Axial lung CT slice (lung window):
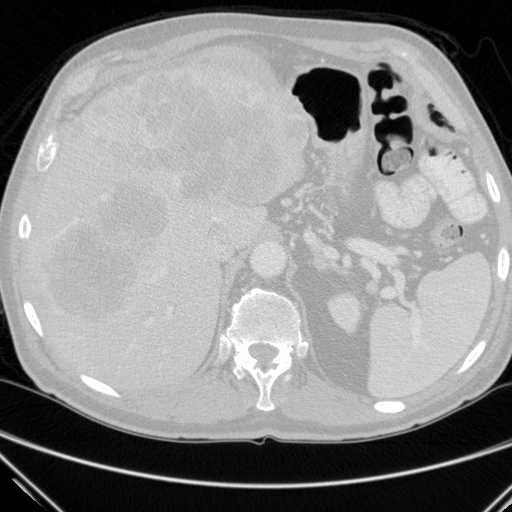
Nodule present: no